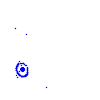
Particle: pion